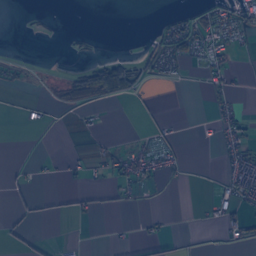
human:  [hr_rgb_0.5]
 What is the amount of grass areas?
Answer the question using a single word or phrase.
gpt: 106

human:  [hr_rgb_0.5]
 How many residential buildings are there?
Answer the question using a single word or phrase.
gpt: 991

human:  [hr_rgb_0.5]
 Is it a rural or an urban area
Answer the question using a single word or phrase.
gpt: urban

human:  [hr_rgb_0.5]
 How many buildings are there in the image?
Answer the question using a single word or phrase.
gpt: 1020

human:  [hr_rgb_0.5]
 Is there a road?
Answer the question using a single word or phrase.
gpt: yes

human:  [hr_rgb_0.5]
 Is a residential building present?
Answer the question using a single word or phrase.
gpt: yes

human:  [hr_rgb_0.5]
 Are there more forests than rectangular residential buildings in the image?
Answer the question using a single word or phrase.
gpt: no

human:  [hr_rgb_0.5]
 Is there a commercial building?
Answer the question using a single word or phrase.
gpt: yes

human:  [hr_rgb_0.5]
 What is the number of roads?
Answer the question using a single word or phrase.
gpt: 265

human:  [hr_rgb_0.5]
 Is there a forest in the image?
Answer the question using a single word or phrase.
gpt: yes

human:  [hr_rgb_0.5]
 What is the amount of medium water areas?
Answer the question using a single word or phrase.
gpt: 0

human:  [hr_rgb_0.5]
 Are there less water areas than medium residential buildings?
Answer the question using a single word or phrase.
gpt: no

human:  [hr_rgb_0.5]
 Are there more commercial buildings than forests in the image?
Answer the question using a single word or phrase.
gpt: no

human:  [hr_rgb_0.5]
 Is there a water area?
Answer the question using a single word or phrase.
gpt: yes

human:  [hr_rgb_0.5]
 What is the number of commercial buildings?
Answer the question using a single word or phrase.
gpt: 20

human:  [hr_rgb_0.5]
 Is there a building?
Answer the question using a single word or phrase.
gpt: yes

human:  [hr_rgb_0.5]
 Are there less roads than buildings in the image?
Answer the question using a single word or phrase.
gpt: yes

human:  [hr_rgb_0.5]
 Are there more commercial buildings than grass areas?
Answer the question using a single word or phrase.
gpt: no

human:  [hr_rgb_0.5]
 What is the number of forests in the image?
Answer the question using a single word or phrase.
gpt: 88

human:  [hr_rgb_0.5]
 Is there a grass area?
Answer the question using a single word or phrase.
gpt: yes

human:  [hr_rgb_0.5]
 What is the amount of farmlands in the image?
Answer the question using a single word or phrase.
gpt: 29

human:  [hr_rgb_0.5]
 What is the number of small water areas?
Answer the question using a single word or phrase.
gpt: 10

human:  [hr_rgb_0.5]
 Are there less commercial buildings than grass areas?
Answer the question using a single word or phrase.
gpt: yes

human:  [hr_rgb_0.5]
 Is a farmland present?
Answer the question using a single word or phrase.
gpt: yes

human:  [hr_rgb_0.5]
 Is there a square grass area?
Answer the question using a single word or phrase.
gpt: no

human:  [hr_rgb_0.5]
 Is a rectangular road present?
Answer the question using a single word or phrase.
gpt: no

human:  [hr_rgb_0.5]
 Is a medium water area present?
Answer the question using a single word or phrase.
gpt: no

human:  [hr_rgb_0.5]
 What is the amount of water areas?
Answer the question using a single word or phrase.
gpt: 12

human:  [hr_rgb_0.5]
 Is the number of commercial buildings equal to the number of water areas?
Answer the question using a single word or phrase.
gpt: no

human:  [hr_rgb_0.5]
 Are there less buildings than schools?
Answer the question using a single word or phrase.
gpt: no

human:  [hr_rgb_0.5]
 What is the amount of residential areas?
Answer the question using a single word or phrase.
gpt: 2

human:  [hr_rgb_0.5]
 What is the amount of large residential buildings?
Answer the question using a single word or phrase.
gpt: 0

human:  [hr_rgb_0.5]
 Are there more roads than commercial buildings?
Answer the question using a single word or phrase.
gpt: yes

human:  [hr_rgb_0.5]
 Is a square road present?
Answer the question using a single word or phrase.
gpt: no

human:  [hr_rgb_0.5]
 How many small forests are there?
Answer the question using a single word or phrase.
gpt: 50

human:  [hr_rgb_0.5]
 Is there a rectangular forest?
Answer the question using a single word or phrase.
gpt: yes

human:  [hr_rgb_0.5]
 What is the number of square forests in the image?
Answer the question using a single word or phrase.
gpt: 0

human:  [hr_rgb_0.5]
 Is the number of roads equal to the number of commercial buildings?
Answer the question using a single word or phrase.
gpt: no

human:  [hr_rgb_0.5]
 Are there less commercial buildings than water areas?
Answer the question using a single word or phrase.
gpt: no

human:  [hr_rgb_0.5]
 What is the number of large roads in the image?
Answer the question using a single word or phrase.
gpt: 0

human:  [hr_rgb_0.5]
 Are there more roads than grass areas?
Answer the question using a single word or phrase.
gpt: yes

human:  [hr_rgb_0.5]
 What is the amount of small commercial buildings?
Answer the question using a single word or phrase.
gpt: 19

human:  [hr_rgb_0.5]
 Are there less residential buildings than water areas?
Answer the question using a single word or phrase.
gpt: no

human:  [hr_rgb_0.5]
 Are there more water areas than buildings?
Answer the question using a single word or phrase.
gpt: no

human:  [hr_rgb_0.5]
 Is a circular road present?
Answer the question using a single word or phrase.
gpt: no

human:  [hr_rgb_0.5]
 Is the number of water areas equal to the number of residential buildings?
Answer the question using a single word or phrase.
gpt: no

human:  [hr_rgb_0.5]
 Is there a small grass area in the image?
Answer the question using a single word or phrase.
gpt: yes

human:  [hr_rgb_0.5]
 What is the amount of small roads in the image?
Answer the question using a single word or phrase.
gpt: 265

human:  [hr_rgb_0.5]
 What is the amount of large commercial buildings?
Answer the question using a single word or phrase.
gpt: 0

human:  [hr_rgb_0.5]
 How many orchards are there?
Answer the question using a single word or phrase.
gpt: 12

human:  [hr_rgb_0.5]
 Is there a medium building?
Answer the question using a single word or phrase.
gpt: yes

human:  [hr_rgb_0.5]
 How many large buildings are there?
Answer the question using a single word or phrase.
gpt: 0

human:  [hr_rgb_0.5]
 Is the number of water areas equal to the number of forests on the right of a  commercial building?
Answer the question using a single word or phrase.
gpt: no

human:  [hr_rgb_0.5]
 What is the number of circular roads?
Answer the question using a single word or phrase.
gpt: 0

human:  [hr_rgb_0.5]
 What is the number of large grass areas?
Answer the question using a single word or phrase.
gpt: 54

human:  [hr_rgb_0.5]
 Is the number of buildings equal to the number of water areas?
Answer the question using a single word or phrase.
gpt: no

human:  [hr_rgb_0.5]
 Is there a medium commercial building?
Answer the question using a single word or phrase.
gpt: yes

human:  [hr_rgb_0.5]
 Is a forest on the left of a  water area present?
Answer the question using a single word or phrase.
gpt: yes

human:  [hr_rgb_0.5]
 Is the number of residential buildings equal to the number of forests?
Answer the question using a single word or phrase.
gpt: no

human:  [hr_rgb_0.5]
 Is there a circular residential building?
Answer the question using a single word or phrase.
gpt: no

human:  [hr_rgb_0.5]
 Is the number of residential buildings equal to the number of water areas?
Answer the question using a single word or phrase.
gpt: no

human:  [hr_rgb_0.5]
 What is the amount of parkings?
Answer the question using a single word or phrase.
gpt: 5

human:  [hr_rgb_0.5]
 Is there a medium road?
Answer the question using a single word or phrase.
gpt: no

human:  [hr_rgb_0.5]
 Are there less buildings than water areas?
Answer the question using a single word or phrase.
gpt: no